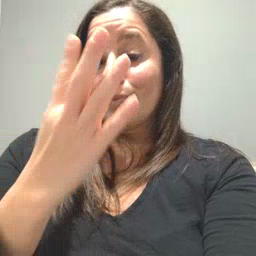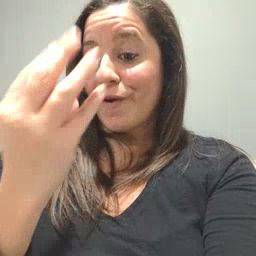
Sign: wolf